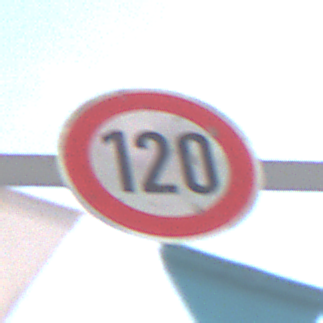
Verkehrszeichen: Geschwindigkeit120
Umgebung: Outdoor, Special
Tageszeit: MorningAfternoon
Wetter: PartlyCloudy
Licht: Natural
Jahreszeit: NotSpecified
Kontrast: HighContrast